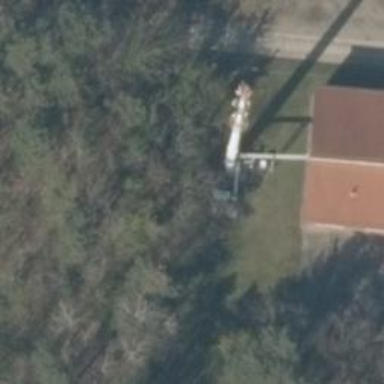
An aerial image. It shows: Communication mast tower.